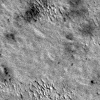
Atmospheric dust classification: not_dusty